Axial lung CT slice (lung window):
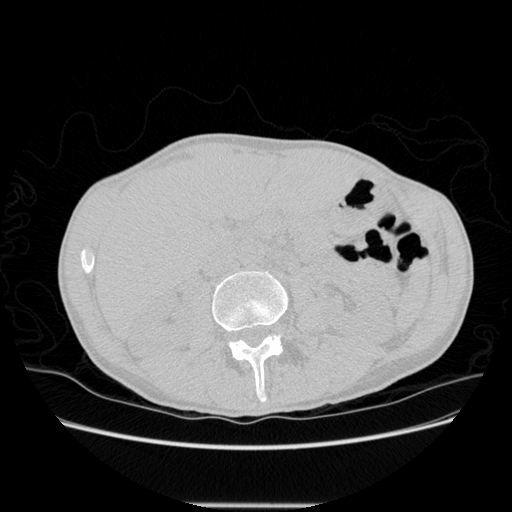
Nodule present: no